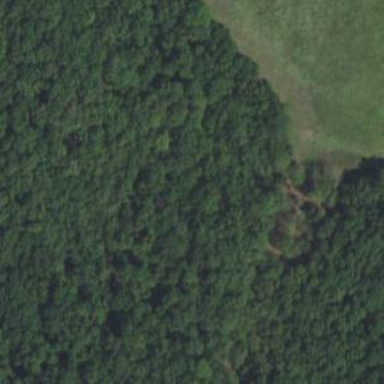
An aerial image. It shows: Beautiful woodland area.